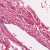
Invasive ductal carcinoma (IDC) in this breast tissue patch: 0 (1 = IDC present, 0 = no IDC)